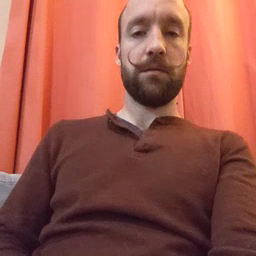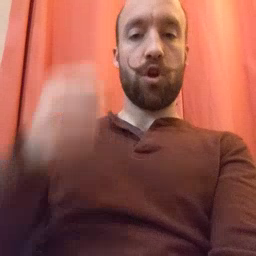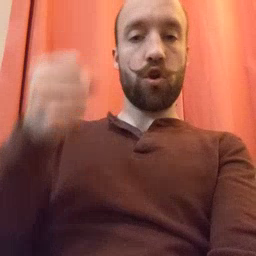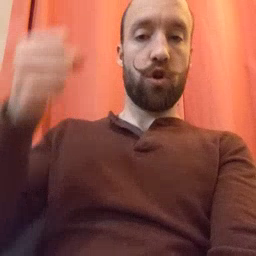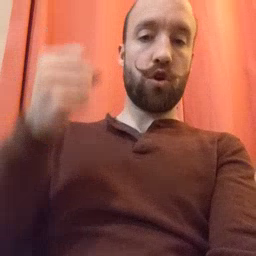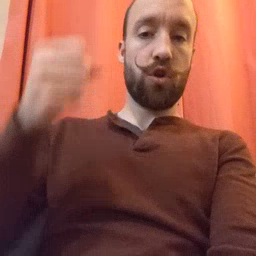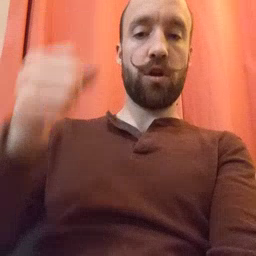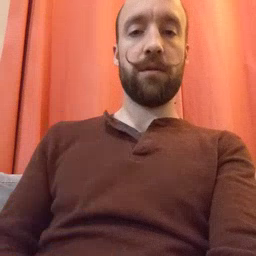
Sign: car